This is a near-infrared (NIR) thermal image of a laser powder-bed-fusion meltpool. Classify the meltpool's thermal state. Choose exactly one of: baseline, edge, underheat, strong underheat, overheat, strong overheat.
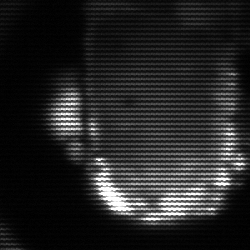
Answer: baseline